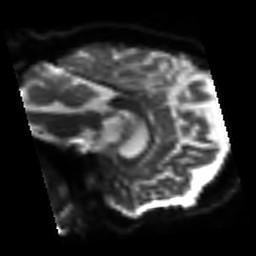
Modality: sbref
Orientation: sagittal
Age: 58
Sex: male
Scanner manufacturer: siemens
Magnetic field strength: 3 T
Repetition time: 3.2 s
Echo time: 0.081 s